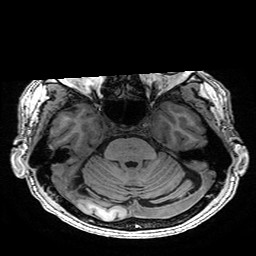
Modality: T1w
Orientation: coronal
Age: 66
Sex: male
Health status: healthy
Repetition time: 2.53 s
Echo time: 0.0034 s